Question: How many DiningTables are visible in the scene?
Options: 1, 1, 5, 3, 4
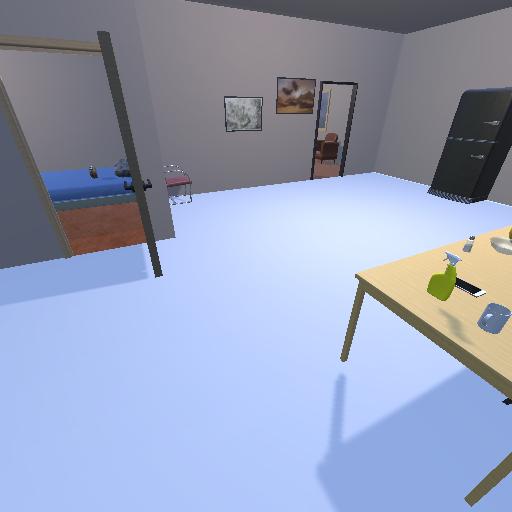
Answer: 1